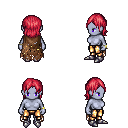
a pixel art fantasy rpg character, female body template, dark elf, purple skin, brown tattered cape, gold greaves, ruby red long bangs hairstyle, bracelets, metal boots, four views (front, back, left, right), 2x2 character sprite sheet, small pixel art, hard edges, no anti-aliasing